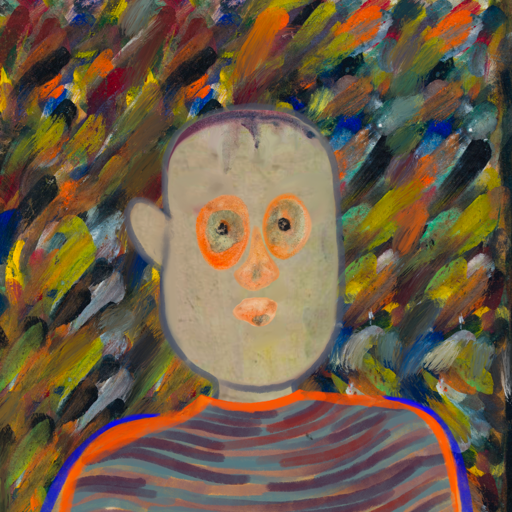
Background: An_Impression, Head And Neck Front: Hill_Girl, Face Front: Childish, Bust: Experience, Hair Front: Blank, Head Accessory: Blank, Second Necklace: Blank, Necklace: Blank, Baby: Blank